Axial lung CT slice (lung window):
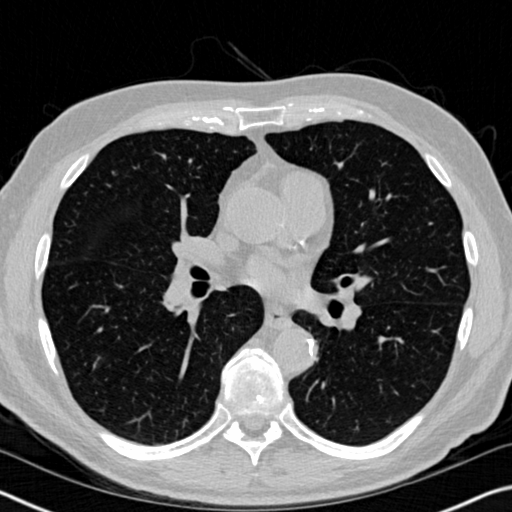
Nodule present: no